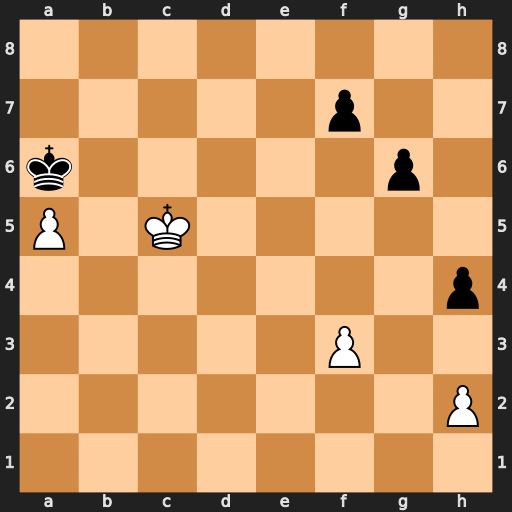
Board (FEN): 8/5p2/k5p1/P1K5/7p/5P2/7P/8
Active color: w
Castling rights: -
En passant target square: -
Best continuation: Kd6 g5 Ke5